Interaction volume radius: 10 \u00c5
Interaction volume height: 10 \u00c5
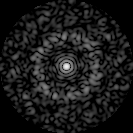
Disorder parameter: 0.8462